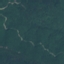
Label: Forest